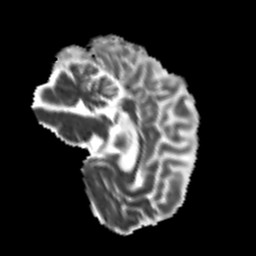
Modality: MD
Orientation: sagittal
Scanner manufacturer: siemens
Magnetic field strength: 3 T
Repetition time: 7.8 s
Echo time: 0.09 s